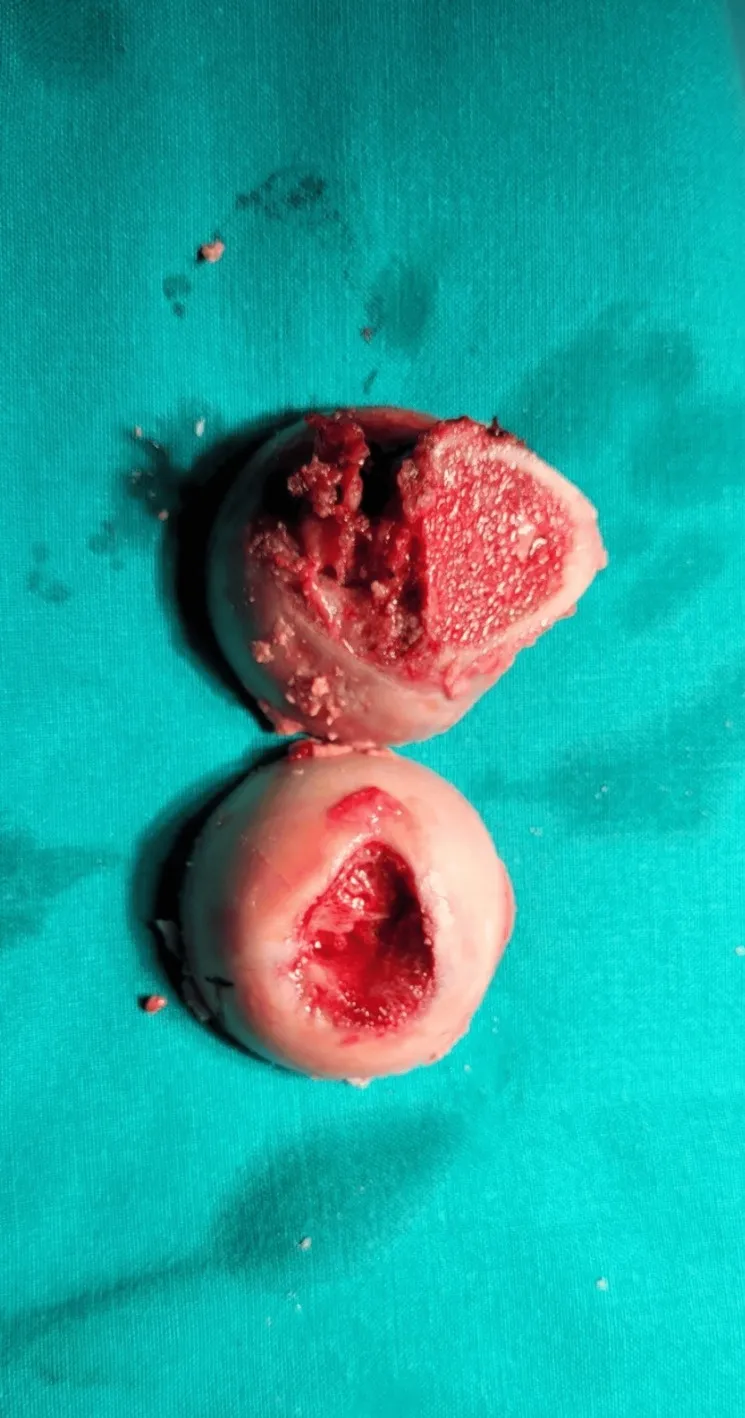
Resected femoral head. Section of the femoral head demonstrating a deep central erosion (inferior hemisection).
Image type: medical_photograph (other_medical_photograph)